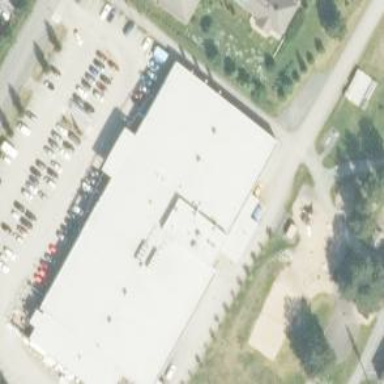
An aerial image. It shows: Supermarket.